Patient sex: F
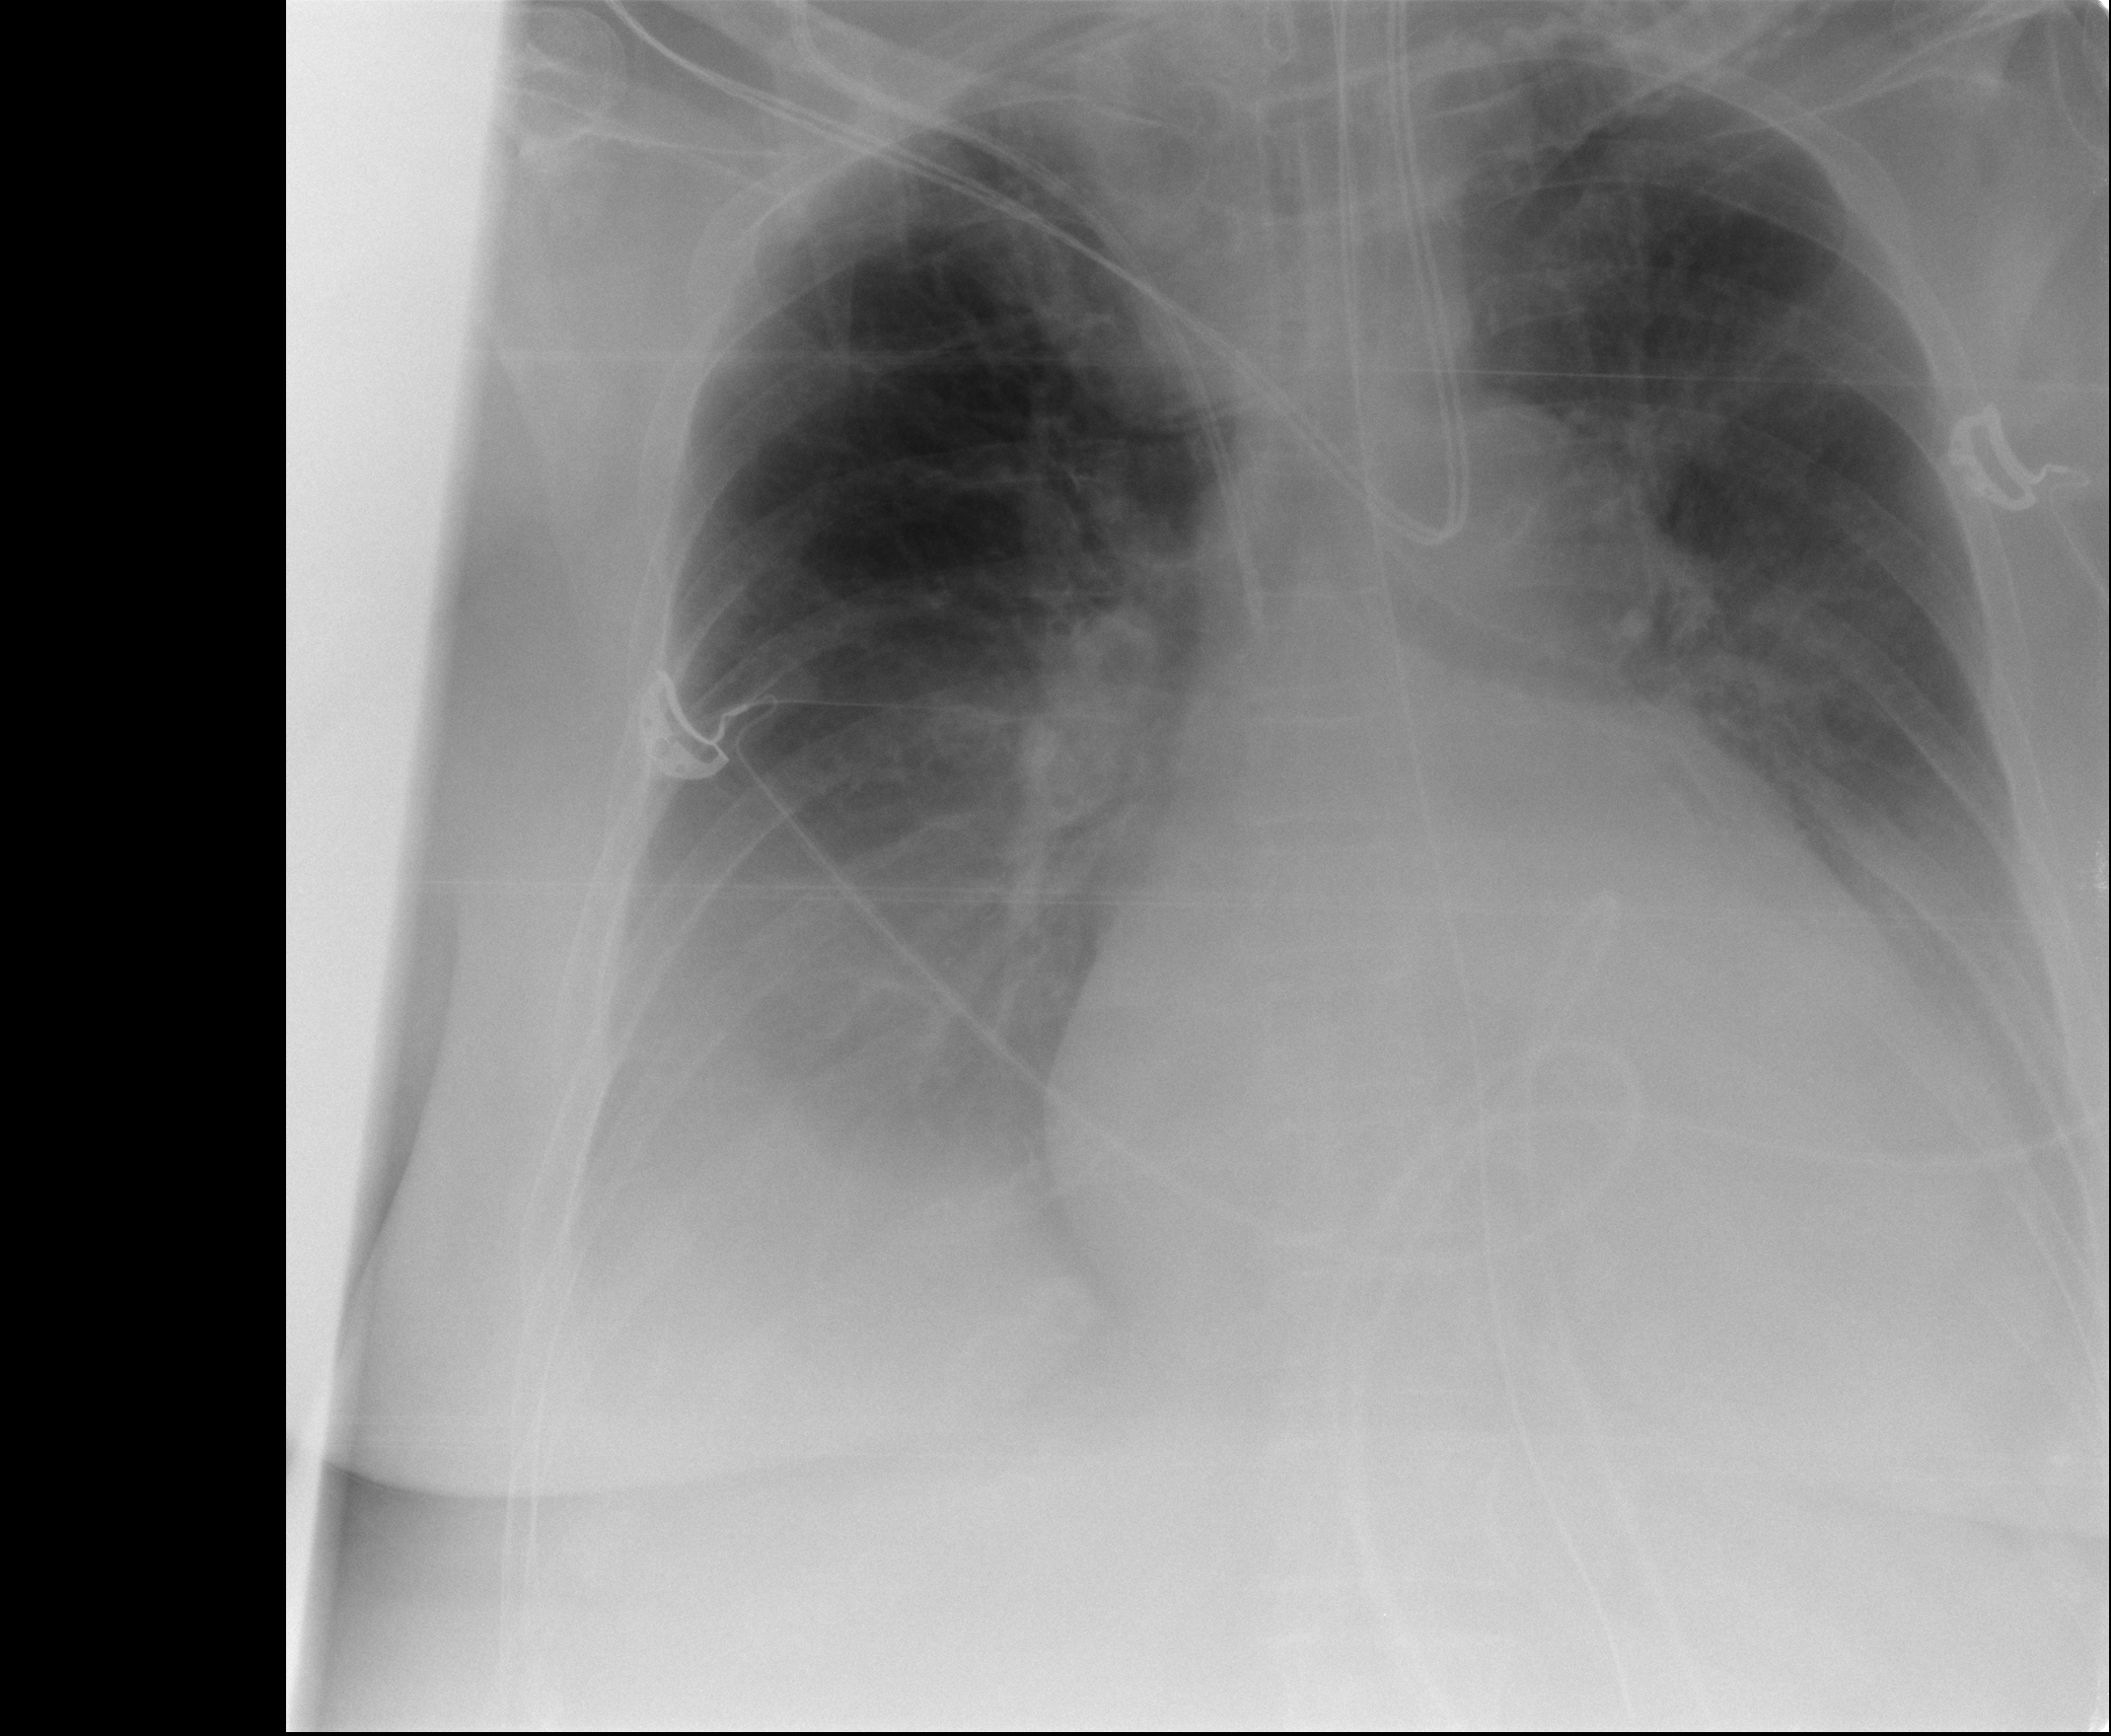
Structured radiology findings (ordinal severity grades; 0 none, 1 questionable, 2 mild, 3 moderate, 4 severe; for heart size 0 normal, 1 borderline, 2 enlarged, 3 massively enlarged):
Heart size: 1
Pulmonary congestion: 1
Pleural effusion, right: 2
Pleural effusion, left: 2
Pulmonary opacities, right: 0
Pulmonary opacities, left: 0
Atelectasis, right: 0
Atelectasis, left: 0